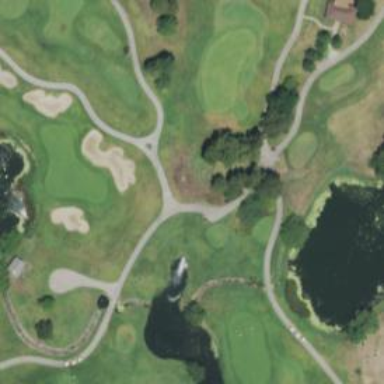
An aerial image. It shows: Footway path at Eagle Vines Golf Course.